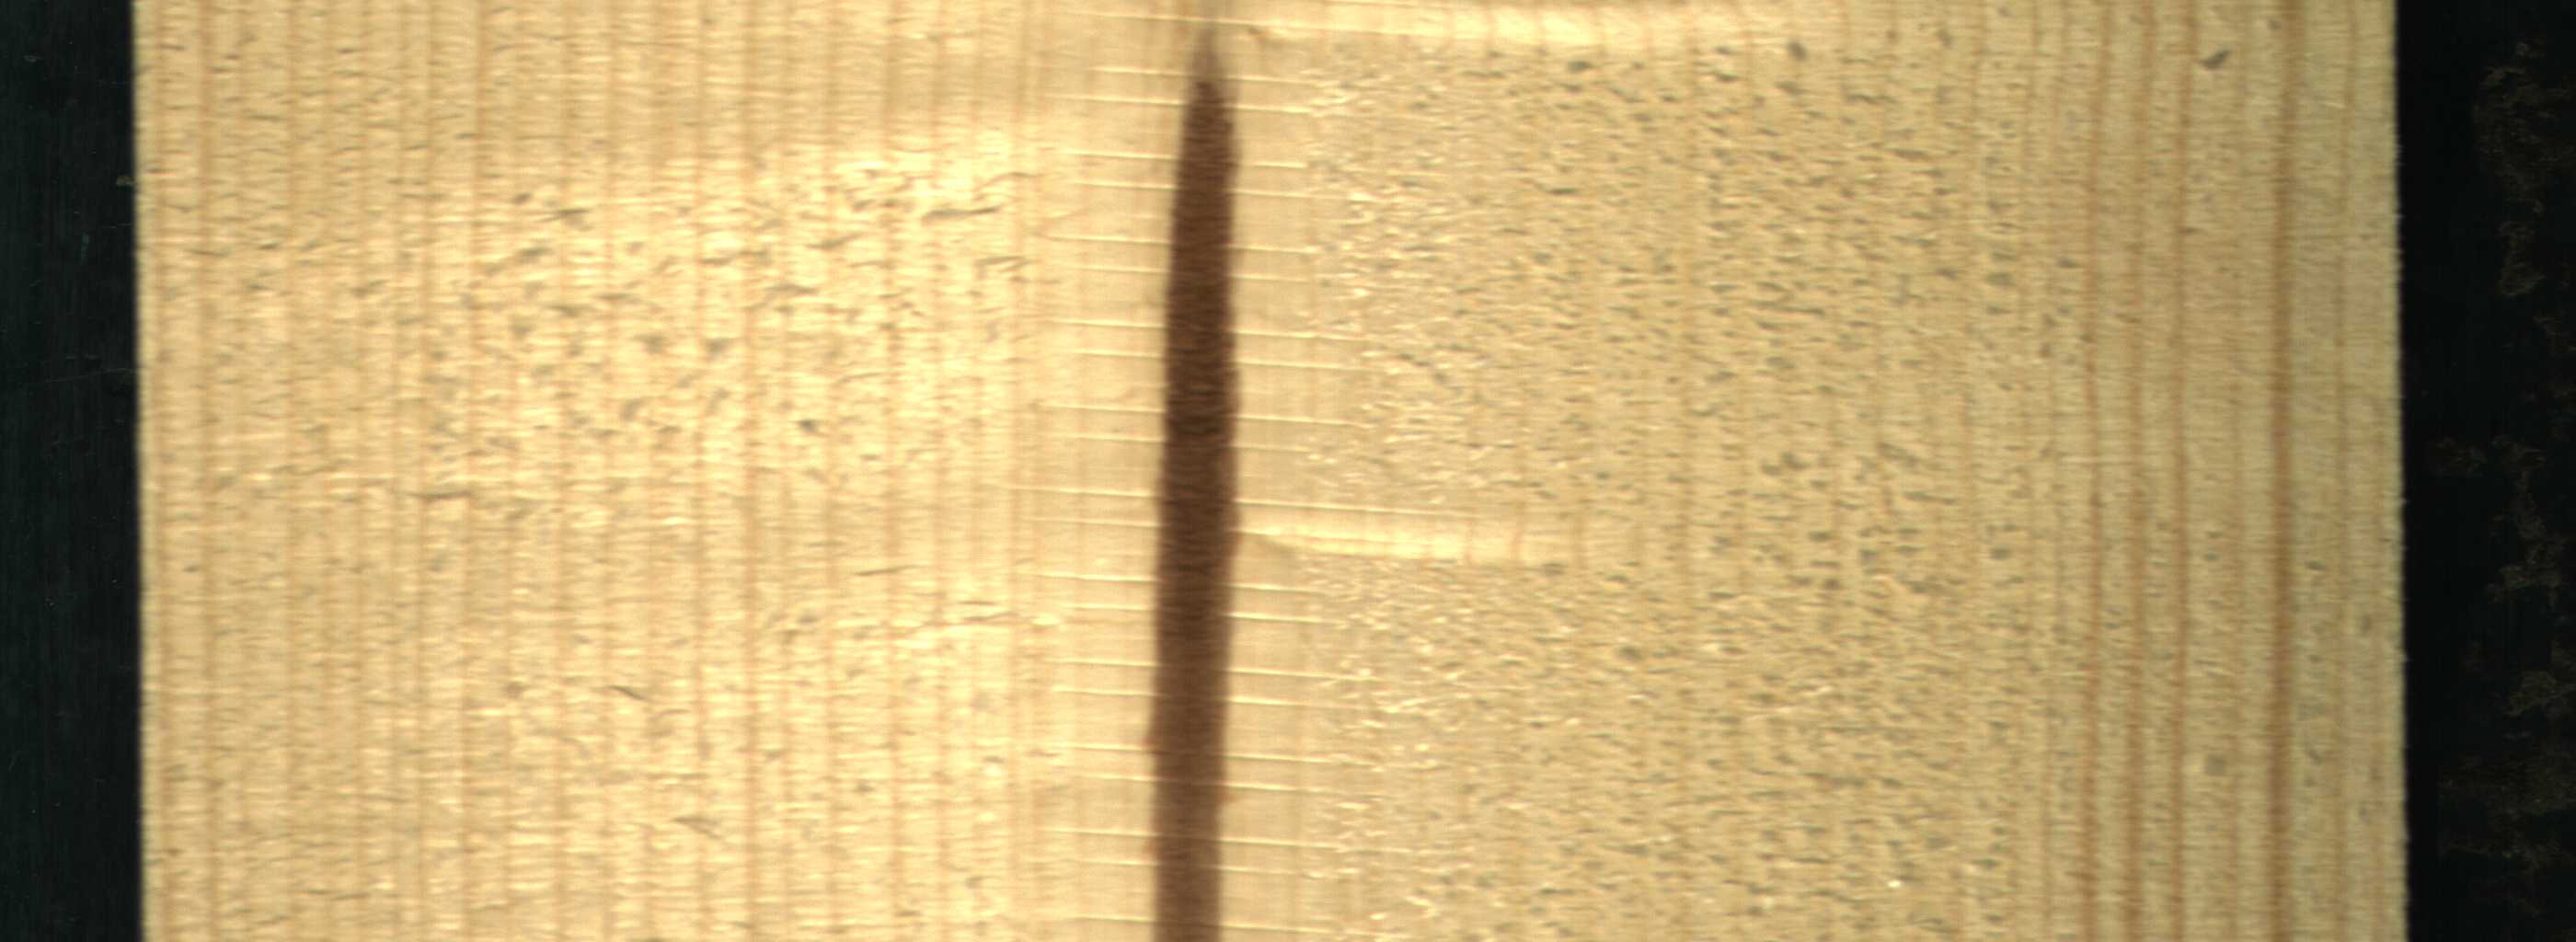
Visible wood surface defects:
Marrow